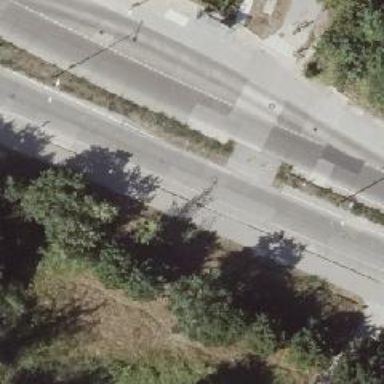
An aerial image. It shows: Uncontrolled footway crossing with median island.